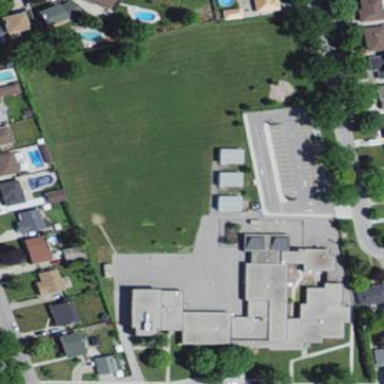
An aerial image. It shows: School.